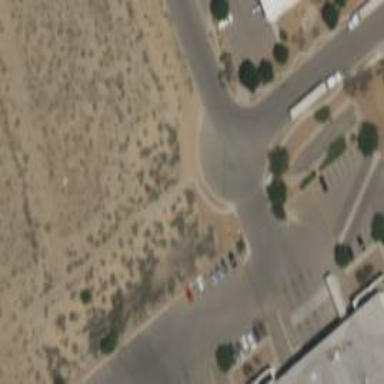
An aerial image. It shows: Turning circle on the road.